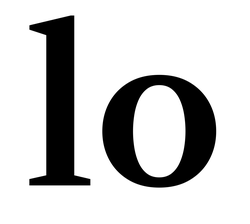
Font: LibreCaslonText_SemiBold